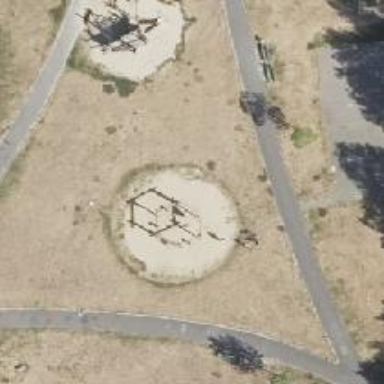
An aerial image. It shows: Playground area for leisure land.